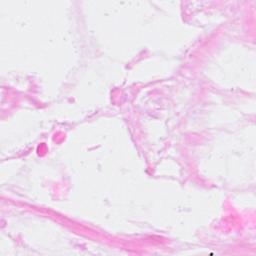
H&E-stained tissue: Breast